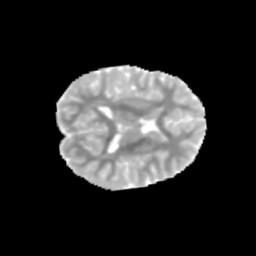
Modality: MD
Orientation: axial
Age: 11
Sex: female
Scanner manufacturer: siemens
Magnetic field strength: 3 T
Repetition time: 3.8 s
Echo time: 0.07 s